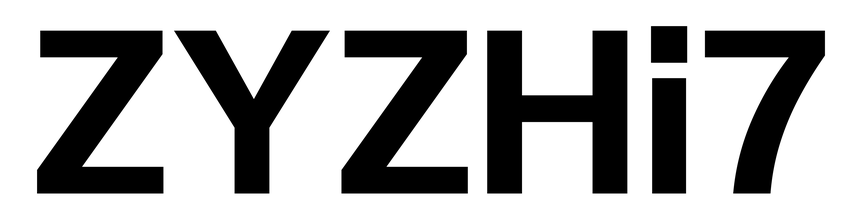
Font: InstrumentSans_Bold